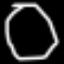
Label: octagon